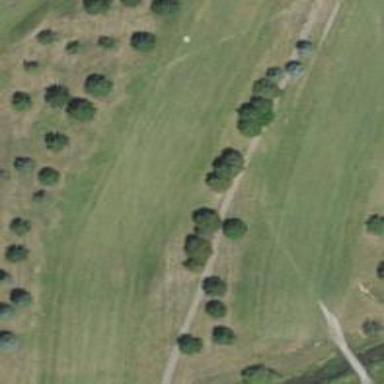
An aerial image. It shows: Golf fairway surrounded by grass.